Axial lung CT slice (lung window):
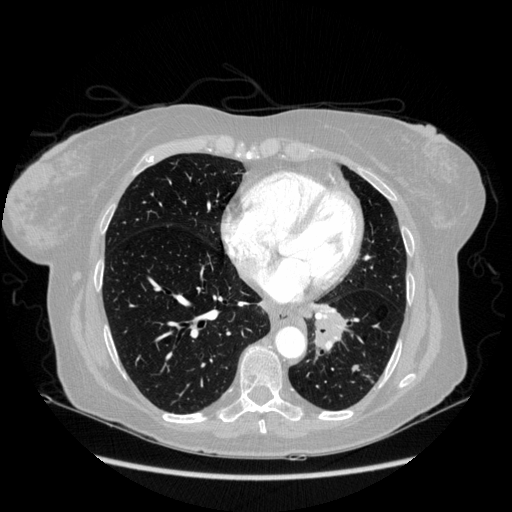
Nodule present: no